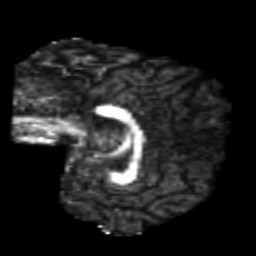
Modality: FA
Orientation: sagittal
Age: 24
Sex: male
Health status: healthy
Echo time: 0.074 s